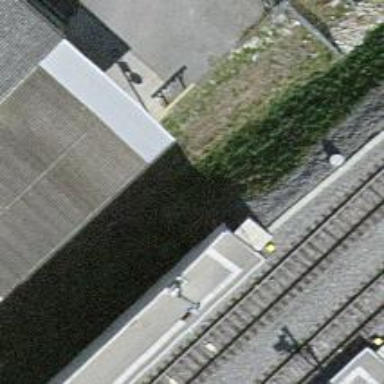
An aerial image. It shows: Abandoned railway.